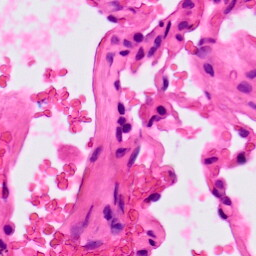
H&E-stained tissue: Lung